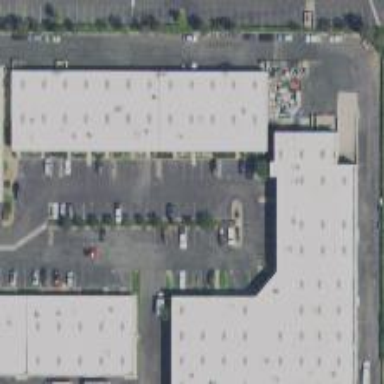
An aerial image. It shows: Parking space.